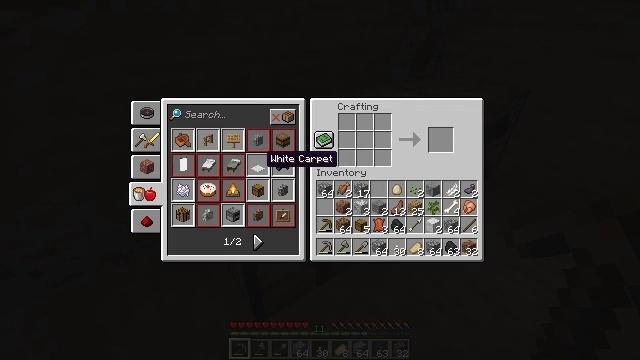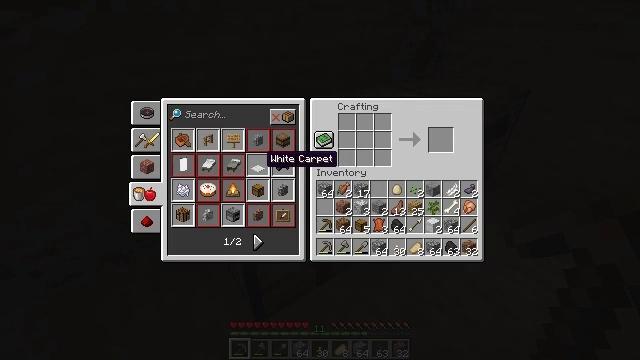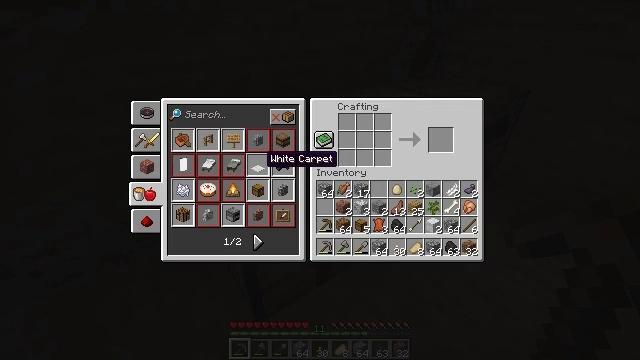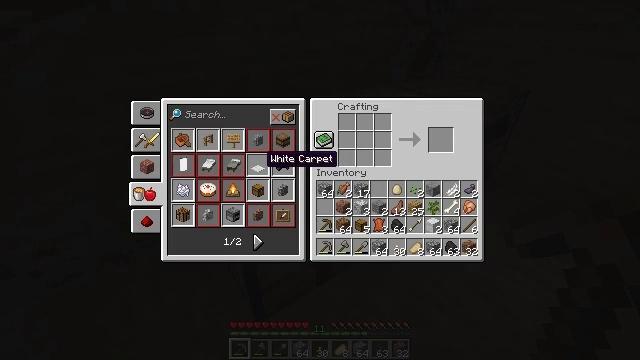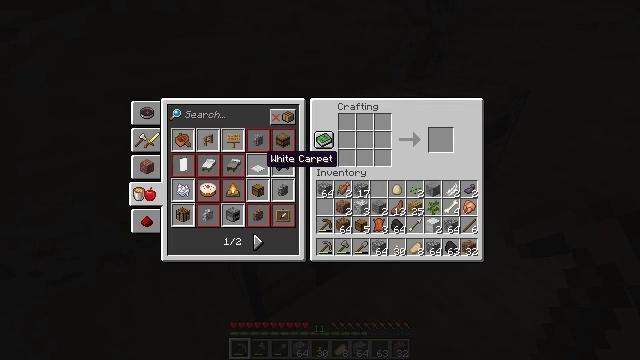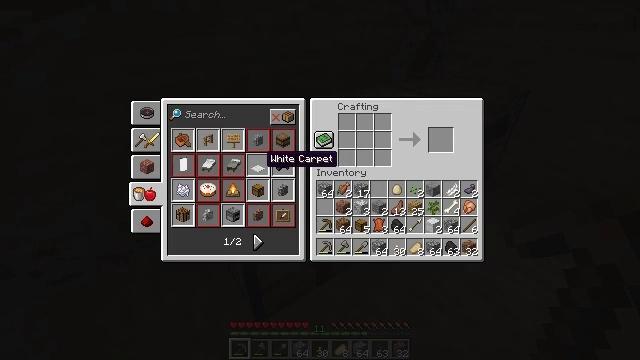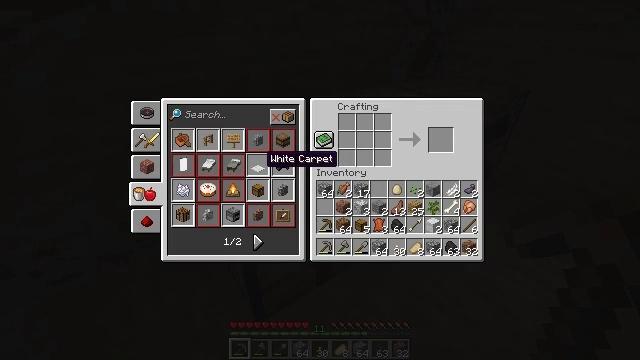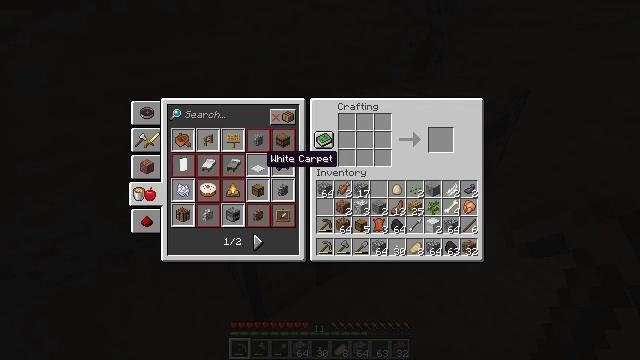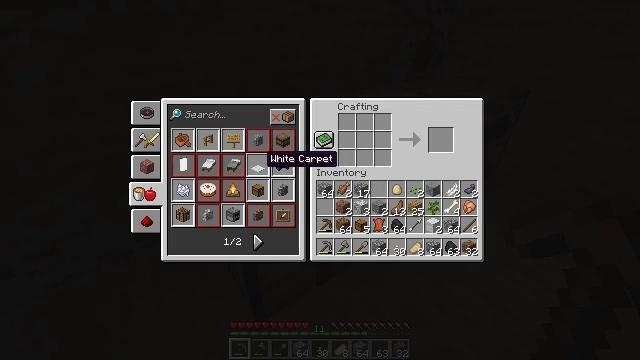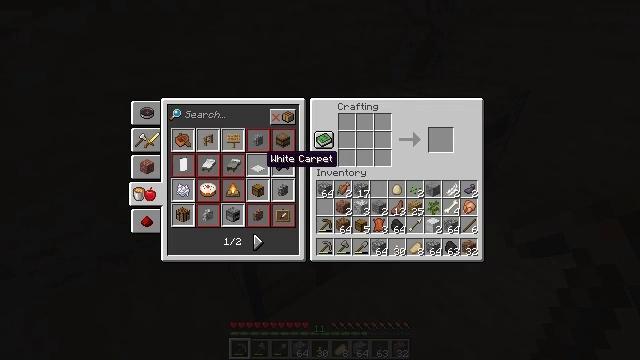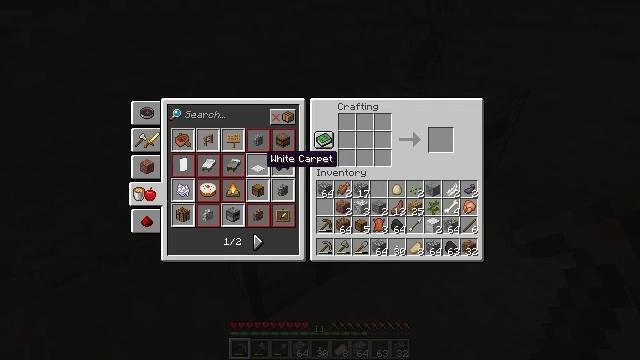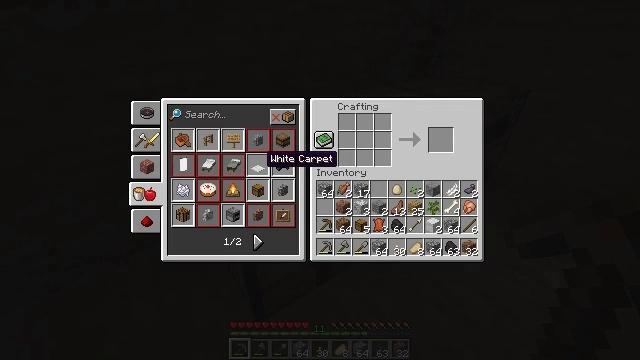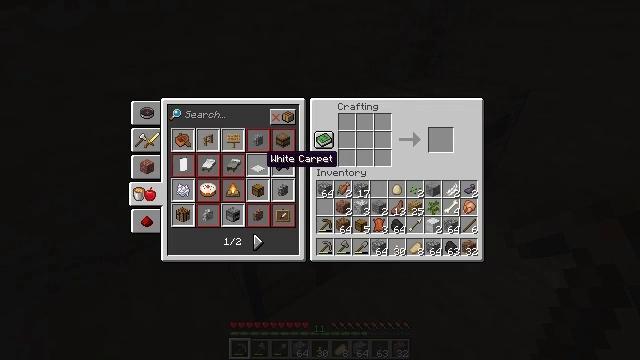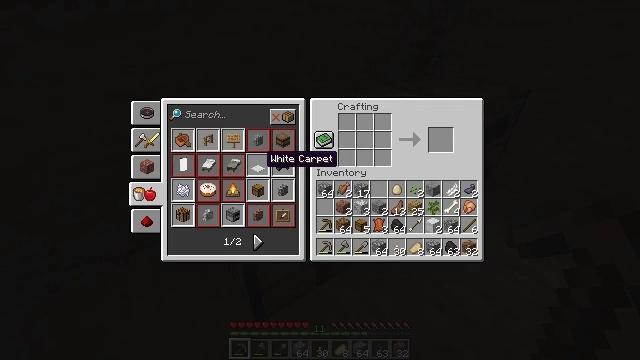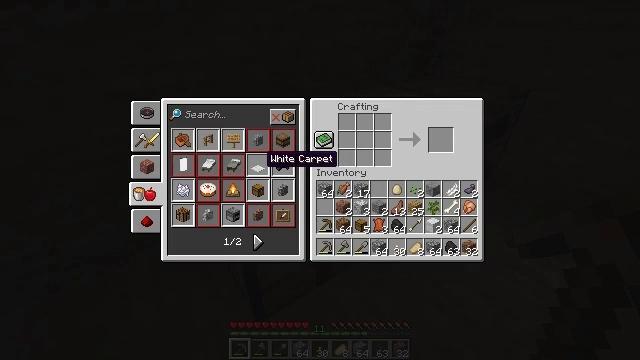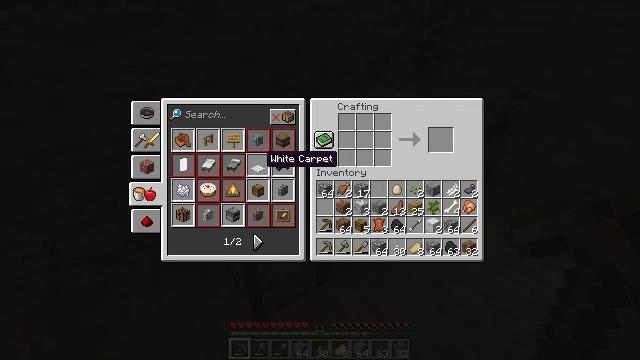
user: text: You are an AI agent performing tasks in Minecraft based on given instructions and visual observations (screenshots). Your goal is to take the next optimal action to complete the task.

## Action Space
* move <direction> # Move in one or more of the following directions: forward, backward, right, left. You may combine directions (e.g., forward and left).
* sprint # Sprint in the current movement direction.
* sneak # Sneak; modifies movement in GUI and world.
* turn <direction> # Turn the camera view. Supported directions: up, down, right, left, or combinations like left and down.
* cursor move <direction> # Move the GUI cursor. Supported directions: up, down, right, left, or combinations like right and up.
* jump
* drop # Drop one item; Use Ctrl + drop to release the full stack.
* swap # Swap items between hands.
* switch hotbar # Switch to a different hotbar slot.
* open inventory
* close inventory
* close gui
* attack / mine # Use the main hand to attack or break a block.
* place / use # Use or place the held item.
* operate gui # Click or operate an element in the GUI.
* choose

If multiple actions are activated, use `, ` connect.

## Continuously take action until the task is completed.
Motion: motion action
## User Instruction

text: Combine wool in the crafting grid to craft a white carpet.
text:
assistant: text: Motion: no_op
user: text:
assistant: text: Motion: no_op
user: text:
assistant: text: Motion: no_op
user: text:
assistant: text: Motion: no_op
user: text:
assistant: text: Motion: no_op
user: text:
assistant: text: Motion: no_op
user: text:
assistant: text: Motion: no_op
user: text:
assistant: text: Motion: no_op
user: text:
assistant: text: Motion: no_op
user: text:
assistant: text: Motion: no_op
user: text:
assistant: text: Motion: no_op
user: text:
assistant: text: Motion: no_op
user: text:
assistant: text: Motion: no_op
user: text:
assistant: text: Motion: operate gui
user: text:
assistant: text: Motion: operate gui
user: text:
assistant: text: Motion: operate gui
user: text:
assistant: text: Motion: operate gui
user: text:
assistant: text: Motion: no_op
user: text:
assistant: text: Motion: no_op
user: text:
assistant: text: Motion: no_op
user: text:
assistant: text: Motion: no_op
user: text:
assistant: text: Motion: no_op
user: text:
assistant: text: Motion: no_op
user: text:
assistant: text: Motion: no_op
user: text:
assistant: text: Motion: no_op
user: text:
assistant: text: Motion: no_op
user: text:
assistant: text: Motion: no_op
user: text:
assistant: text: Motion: no_op
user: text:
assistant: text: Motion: no_op
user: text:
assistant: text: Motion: no_op